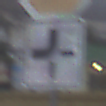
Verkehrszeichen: VerlaufVorfahrtsstrasse2
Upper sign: Stop
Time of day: SunriseSunset
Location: Outdoor (Beach)
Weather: Overcast
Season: NotSpecified
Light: Natural